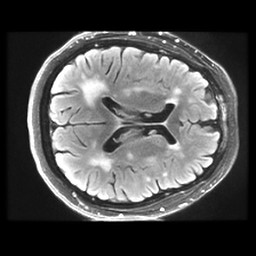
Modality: FLAIR
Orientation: axial
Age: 75
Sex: female
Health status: healthy
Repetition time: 12 s
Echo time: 0.09782 s